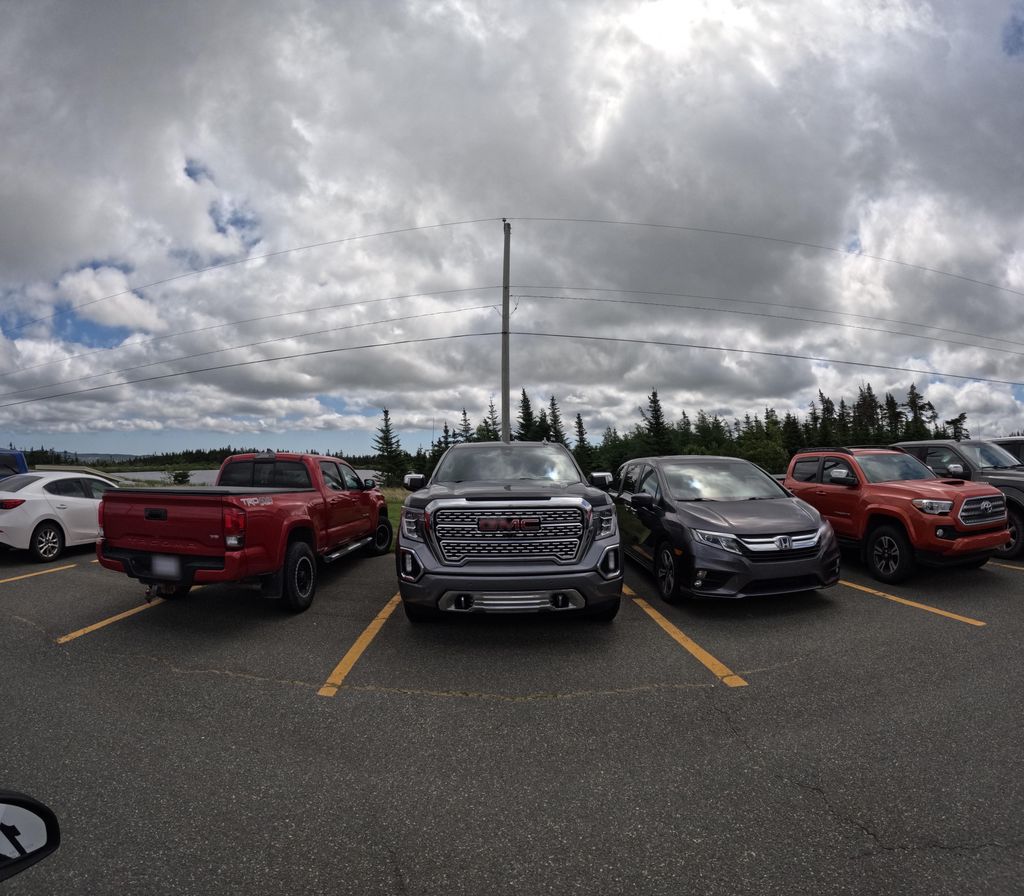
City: st_johns